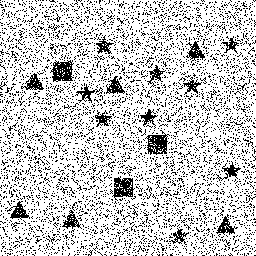
Squares: 3
Triangles: 6
Stars: 9
Total shapes: 18